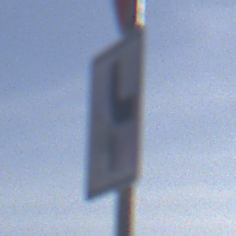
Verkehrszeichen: VerlaufVorfahrtsstrasse10
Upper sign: VorfahrtGewaehren
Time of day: MorningAfternoon
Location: Outdoor (RoadRail)
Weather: PartlyCloudy
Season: NotSpecified
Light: Natural